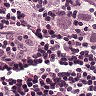
Metastatic tissue present: yes